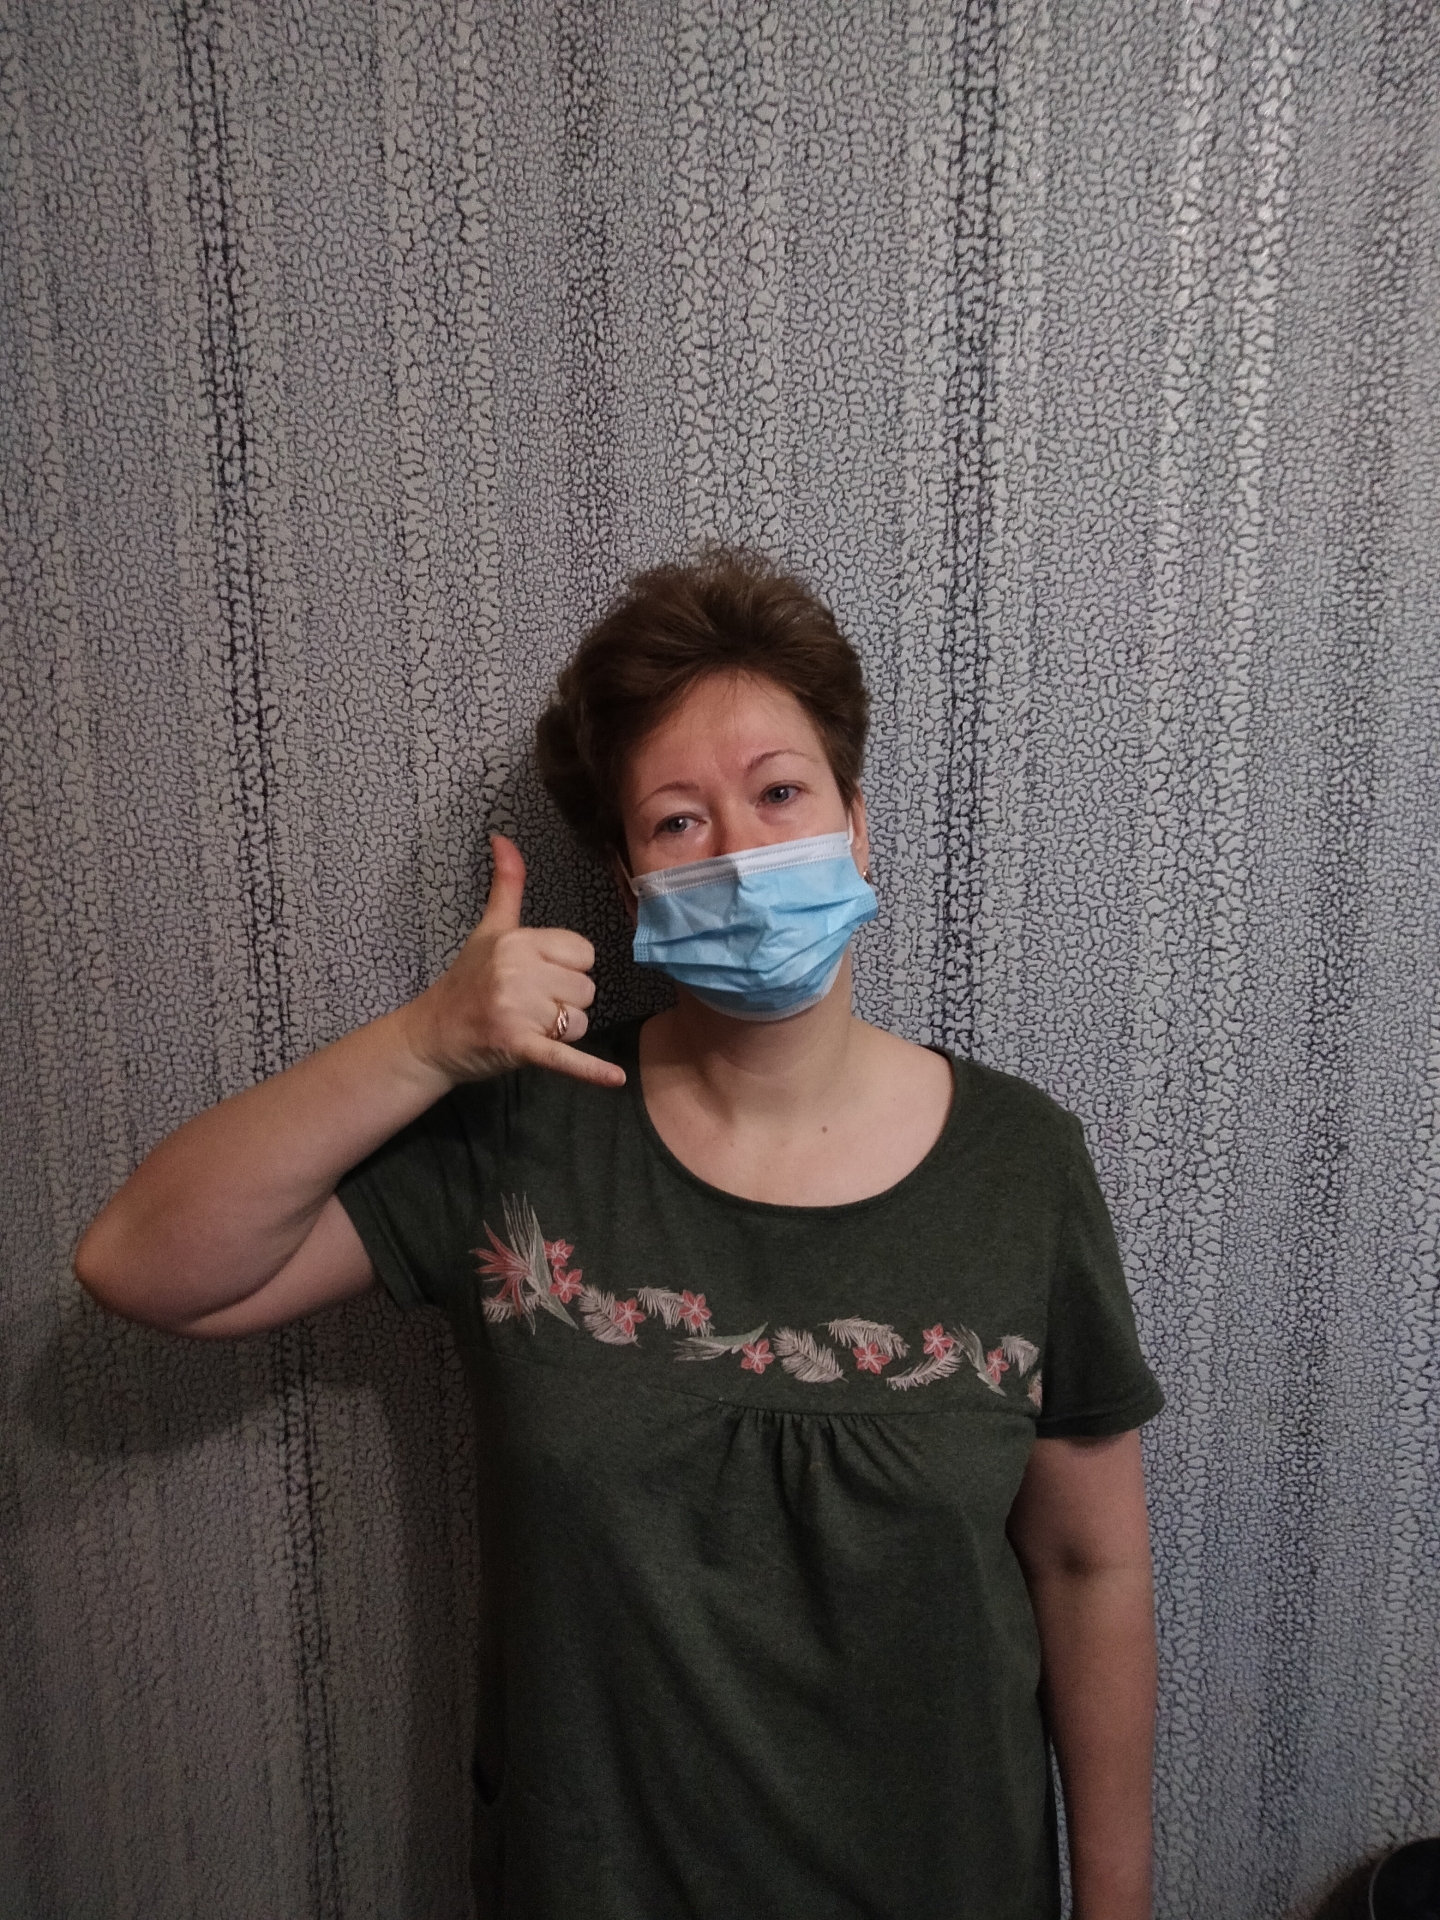
Label: clear